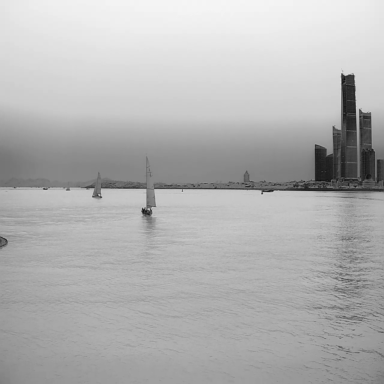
There are two sailboats in the infrared image.